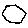
Label: hexagon